【题型】选择题　【知识点】平面几何　【难度】medium
（2025·上海奉贤·二模）如图，将$\triangle ABC$绕点$A$逆时针旋转，点$B$旋转至$BC$边上的$D$点，点$C$旋转至$E$，那么下列结论不一定正确的是（）

A. $\angle ACB = \angle AED$
B. $\angle BAD = \angle CAE$
C. $\angle ADE = \angle ACE$
D. $\angle DAC = \angle CDE$
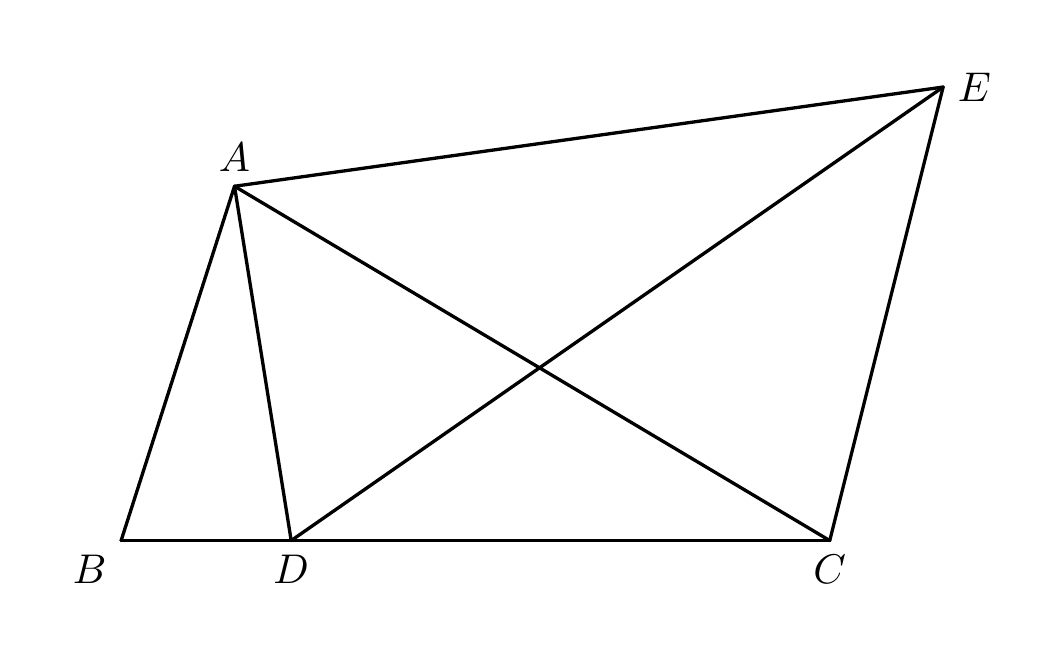
【解答】
【答案】D

【知识点】三角形内角和定理的应用、根据旋转的性质求解、等边对等角

【分析】本题考查了旋转的性质，等腰三角形的性质，三角形内角和定理，掌握旋转的性质是解题的关键。根据旋转的性质，逐项进行判断即可。

【详解】解：$\because \triangle ABC$绕点$A$顺时针旋转得到$\triangle ADE$

根据旋转的性质可知：$\angle ACB = \angle AED$，旋转角$\angle BAD = \angle CAE$，

故A，B不符合题意；

如图，记$AC$，$DE$的交点为$O$，

由旋转可知，$\angle ACB = \angle AED$，

$\because \angle AOE = \angle DOC$，

$\therefore \angle EAC = \angle EDC$，

$\because \angle ADE + \angle EDC = \angle ABD + \angle BAD$，$\angle EAC = \angle BAD$，

$\therefore \angle ABC = \angle ADE$，

由旋转可得：$AB = AD$，$AC = AE$，则$\angle ABD = \angle ADB$，$\angle ACE = \angle AEC$，

而$\angle BAD = \angle CAE$，

$\therefore \angle ABD = \angle ADB = \angle ACE = \angle AEC$，

$\therefore \angle ADE = \angle ACE$

故C不符合题意；

$\because \angle CDE = \angle CAE$，$\angle BAD = \angle CAE$，

当$\angle DAC = \angle CDE$时，

$\therefore \angle DAC = \angle CAE = \angle BAD$，与题干信息不符，

故D符合题意。

故选：D
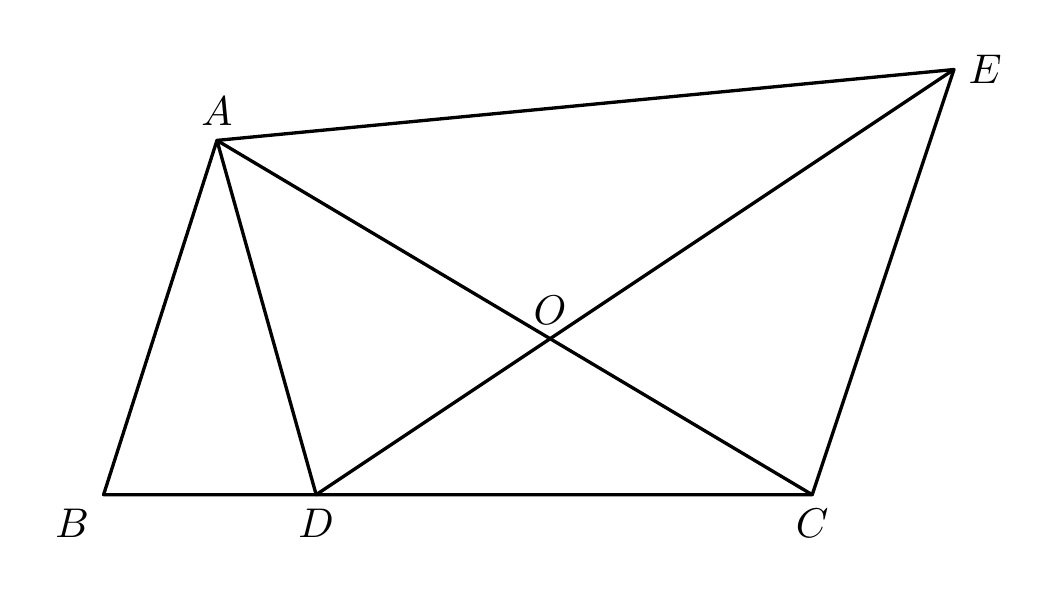